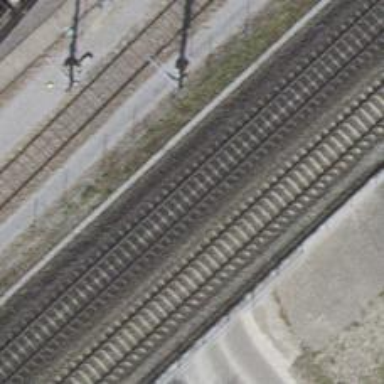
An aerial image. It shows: Bridge with electrified rail tracks and contact line.